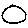
Label: circle